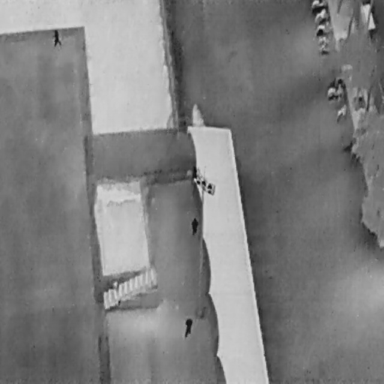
There are three People in the infrared image.